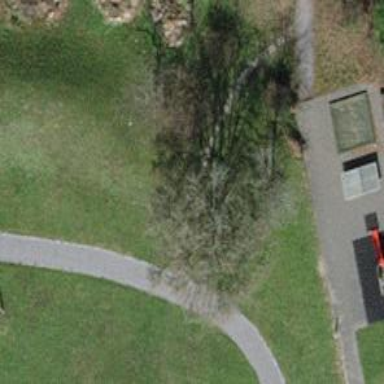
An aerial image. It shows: Single tag "natural: tree."